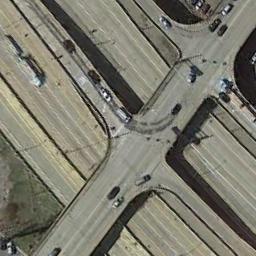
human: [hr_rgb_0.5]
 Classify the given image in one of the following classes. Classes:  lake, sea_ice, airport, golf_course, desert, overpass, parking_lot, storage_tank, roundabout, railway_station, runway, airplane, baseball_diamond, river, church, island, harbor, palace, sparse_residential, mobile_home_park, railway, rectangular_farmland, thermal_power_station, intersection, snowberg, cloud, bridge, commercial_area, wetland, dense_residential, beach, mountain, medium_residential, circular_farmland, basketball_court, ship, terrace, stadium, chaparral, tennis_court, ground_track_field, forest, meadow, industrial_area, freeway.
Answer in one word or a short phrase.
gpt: overpass